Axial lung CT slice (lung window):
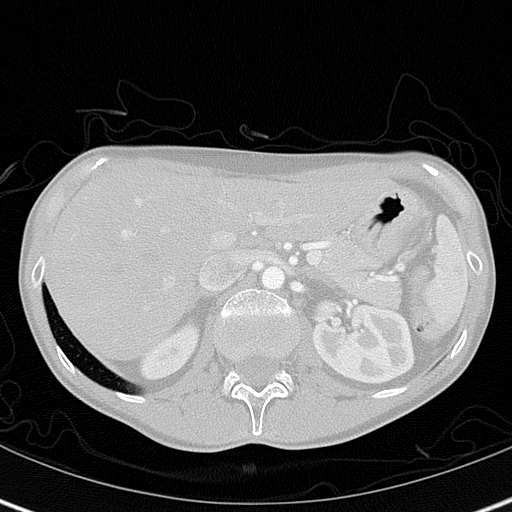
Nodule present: no